Question: Using C sharp, winforms, visual studio 2010, .NET 4 and devexpress API.
Hi guys I've recently attempted making a report using the devexpress xtreport control.
It works fine and looks great, only problem is I need it to update during runtime.
The problem I have is when my controls are updated I need them to pass the values to my report, So far this Isn't working nor is my xtrachart on the report, nothing updates.
I'm wandering what I should call to update the entire report if there is such a method.
Reason I'm using text box values to put into the report is due to the display of the report never changing and the fact I'm using small amounts of data that gets processed within my winforms application.
Heres some code:
'''
public partial class XtraReport1 : DevExpress.XtraReports.UI.XtraReport
{
DataTable chartTable3 = new DataTable("Table1");
DataTable chartTable4 = new DataTable("Table2");
DataTable chartTable5 = new DataTable("Table3");
DataTable chartTable6 = new DataTable("Table4");
public DevExpress.XtraReports.UI.XRChart xrChart1;
public XtraReport1()
{
InitializeComponent();
}
public void branchname(string bname)
{
branch.Text = bname;
}
public void names(string pg1k, string pg2k, string pg3k, string pg4k)
{
Pg1.Text = pg1k;
Pg2.Text = pg2k;
Pg3.Text = pg3k;
Pg4.Text = pg4k;
}
public void TotalSalesk(string totS)
{
Sales.Text = totS;
}
public void TotalQtyk(string totQ)
{
Qty.Text = totQ;
}
public void SelectedSales(string pg1S, string pg2S, string pg3S, string pg4S)
{
//xrLabel1.Text = label1;
Pg1Sales.Text = pg1S;
Pg2Sales.Text = pg2S;
Pg3Sales.Text = pg3S;
Pg4Sales.Text = pg4S;
}
public void SelectedQty(string pg1Q, string pg2Q, string pg3Q, string pg4Q)
{
Pg1Qty.Text = pg1Q;
Pg2Qty.Text = pg2Q;
Pg3Qty.Text = pg3Q;
Pg4Qty.Text = pg4Q;
}
public void PgGrpPercent(string pg1P, string pg2P, string pg3P, string pg4P)
{
Pg1Perc.Text = pg1P;
Pg2Perc.Text = pg2P;
Pg3perc.Text = pg3P;
Pg4perc.Text = pg4P;
}
public void PgTop50(string pg1t5, string pg2t5, string pg3t5, string pg4t5)
{
Pg1T50.Text = pg1t5;
Pg2T50.Text = pg2t5;
Pg3T50.Text = pg3t5;
Pg4T50.Text = pg4t5;
}
public void PgTop100(string pg1t1, string pg2t1, string pg3t1, string pg4t1)
{
Pg1T100.Text = pg1t1;
Pg2T100.Text = pg2t1;
Pg3T100.Text = pg3t1;
Pg4T100.Text = pg4t1;
}
public void PgTop200(string pg1t2, string pg2t2, string pg3t2, string pg4t2)
{
Pg1T200.Text = pg1t2;
Pg2T200.Text = pg2t2;
Pg3T200.Text = pg3t2;
Pg4T200.Text = pg4t2;
}
public void PgOver(string pg1tO, string pg2tO, string pg3tO, string pg4tO)
{
Pg1Over.Text = pg1tO;
Pg2over.Text = pg2tO;
Pg3over.Text = pg3tO;
Pg4over.Text = pg4tO;
}
public void CheckClear(bool checkme)
{
if (checkme == true)
{
//DevExpress.XtraReports.UI.XRChart xrChart1;
chartTable3.Clear();
chartTable3.Columns.Clear();
chartTable4.Clear();
chartTable4.Columns.Clear();
chartTable5.Clear();
chartTable5.Columns.Clear();
chartTable6.Clear();
chartTable6.Columns.Clear();
}
}
public void myChartSeries1(double top, double tmid, double bmid, double bottom, string pgName, bool table)
{
//xrChart1.Series.Clear();
// Add two columns to the table.
chartTable3.Columns.Add("Names", typeof(string));
chartTable3.Columns.Add("Value", typeof(Int32));
chartTable3.Rows.Add("Below 50", top);
chartTable3.Rows.Add("Between 50-100", tmid);
chartTable3.Rows.Add("Between 100-200", bmid);
chartTable3.Rows.Add("Greater than 200", bottom);
Series series3 = new Series(pgName, ViewType.Bar);
//.Series.Add(series1);
series3.DataSource = chartTable3;
series3.ArgumentScaleType = ScaleType.Qualitative;
series3.ArgumentDataMember = "Names"; //error here
series3.ValueScaleType = ScaleType.Numerical;
series3.ValueDataMembers.AddRange(new string[] { "Value" });
//series1.Label.PointOptions.PointView = PointView.ArgumentAndValues;
series3.LegendPointOptions.PointView = PointView.ArgumentAndValues;
series3.LegendPointOptions.ValueNumericOptions.Format = NumericFormat.Percent;
series3.LegendPointOptions.ValueNumericOptions.Precision = 0;
xrChart1.Series.Add(series3);
xrChart1.Legend.Visible = true;
}
public void myChartSeries2(double top, double tmid, double bmid, double bottom, string pgName, bool table)
{
// Add two columns to the table.
chartTable4.Columns.Add("Names", typeof(string));
chartTable4.Columns.Add("Value", typeof(Int32));
chartTable4.Rows.Add("Below 50", top);
chartTable4.Rows.Add("Between 50-100", tmid);
chartTable4.Rows.Add("Between 100-200", bmid);
chartTable4.Rows.Add("Greater than 200", bottom);
Series series4 = new Series(pgName, ViewType.Bar);
//.Series.Add(series1);
series4.DataSource = chartTable4;
series4.ArgumentScaleType = ScaleType.Qualitative;
series4.ArgumentDataMember = "Names";
series4.ValueScaleType = ScaleType.Numerical;
series4.ValueDataMembers.AddRange(new string[] { "Value" });
//series1.Label.PointOptions.PointView = PointView.ArgumentAndValues;
series4.LegendPointOptions.PointView = PointView.ArgumentAndValues;
series4.LegendPointOptions.ValueNumericOptions.Format = NumericFormat.Percent;
series4.LegendPointOptions.ValueNumericOptions.Precision = 0;
xrChart1.Series.Add(series4);
xrChart1.Legend.Visible = true;
}
public void myChartSeries3(double top, double tmid, double bmid, double bottom, string pgName, bool table)
{
// Add two columns to the table.
chartTable5.Columns.Add("Names", typeof(string));
chartTable5.Columns.Add("Value", typeof(Int32));
chartTable5.Rows.Add("Below 50", top);
chartTable5.Rows.Add("Between 50-100", tmid);
chartTable5.Rows.Add("Between 100-200", bmid);
chartTable5.Rows.Add("Greater than 200", bottom);
Series series5 = new Series(pgName, ViewType.Bar);
//.Series.Add(series1);
series5.DataSource = chartTable5;
series5.ArgumentScaleType = ScaleType.Qualitative;
series5.ArgumentDataMember = "Names";
series5.ValueScaleType = ScaleType.Numerical;
series5.ValueDataMembers.AddRange(new string[] { "Value" });
//series1.Label.PointOptions.PointView = PointView.ArgumentAndValues;
series5.LegendPointOptions.PointView = PointView.ArgumentAndValues;
series5.LegendPointOptions.ValueNumericOptions.Format = NumericFormat.Percent;
series5.LegendPointOptions.ValueNumericOptions.Precision = 0;
xrChart1.Series.Add(series5);
xrChart1.Legend.Visible = true;
}
public void myChartSeries4(double top, double tmid, double bmid, double bottom, string pgName, bool table)
{
// Add two columns to the table.
chartTable6.Columns.Add("Names", typeof(string));
chartTable6.Columns.Add("Value", typeof(Int32));
chartTable6.Rows.Add("Below 50", top);
chartTable6.Rows.Add("Between 50-100", tmid);
chartTable6.Rows.Add("Between 100-200", bmid);
chartTable6.Rows.Add("Greater than 200", bottom);
Series series6 = new Series(pgName, ViewType.Bar);
//.Series.Add(series1);
series6.DataSource = chartTable6;
series6.ArgumentScaleType = ScaleType.Qualitative;
series6.ArgumentDataMember = "Names";
series6.ValueScaleType = ScaleType.Numerical;
series6.ValueDataMembers.AddRange(new string[] { "Value" });
//series1.Label.PointOptions.PointView = PointView.ArgumentAndValues;
series6.LegendPointOptions.PointView = PointView.ArgumentAndValues;
series6.LegendPointOptions.ValueNumericOptions.Format = NumericFormat.Percent;
series6.LegendPointOptions.ValueNumericOptions.Precision = 0;
xrChart1.Series.Add(series6);
xrChart1.Legend.Visible = true;
}
}
'''
I realise this code needs a lot of clear up work since it could be made a lot neater and shorter, but this is temporary to test out if I can get a the report to work.
Also please forgive the methods and variables with bad names, these are mapped on my design for my reference and will too be changed when this is completed and I can come up with some good names.
Many thanks.
copy of my report

@reniuz
'''
namespace RepSalesNetAnalysis
{
public partial class MyPrintPreviewForm : DevExpress.XtraEditors.XtraForm
{
public MyPrintPreviewForm()
{
InitializeComponent();
}
XtraReport1 report = new XtraReport1();
private void MyPrintPreviewForm_Load(object sender, EventArgs e)
{
printControl1.PrintingSystem = report.PrintingSystem;
//creating document
report.CreateDocument();
}
public void addSeries1(double top, double tmid, double bmid, double bottom, string pgName, bool table1)
{
//calling your method in report
report.myChartSeries1(top, tmid, bmid, bottom, pgName, table1);
//recreate document
//report.CreateDocument();
}
public void addSeries2(double top, double tmid, double bmid, double bottom, string pgName, bool table2)
{
//calling your method in report
report.myChartSeries2(top, tmid, bmid, bottom, pgName, table2);
//recreate document
//report.CreateDocument();
}
public void addSeries3(double top, double tmid, double bmid, double bottom, string pgName, bool table3)
{
//calling your method in report
report.myChartSeries3(top, tmid, bmid, bottom, pgName, table3);
//recreate document
//report.CreateDocument();
}
public void addSeries4(double top, double tmid, double bmid, double bottom, string pgName, bool table4)
{
//calling your method in report
report.myChartSeries4(top, tmid, bmid, bottom, pgName, table4);
//recreate document
//report.CreateDocument();
}
public void addBranchName(string BranchName)
{
report.branchname(BranchName);
}
public void addNames(string pg1k, string pg2k, string pg3k, string pg4k)
{
report.names(pg1k, pg2k, pg3k, pg4k);
}
public void addTotalSalesk(string totS)
{
report.TotalSalesk(totS);
}
public void addTotalQtyk(string totQ)
{
report.TotalQtyk(totQ);
}
public void addSelectedSales(string pg1S, string pg2S, string pg3S, string pg4S)
{
report.SelectedSales(pg1S, pg2S, pg3S, pg4S);
}
public void addSelectedQty(string pg1Q, string pg2Q, string pg3Q, string pg4Q)
{
report.SelectedQty(pg1Q, pg2Q, pg3Q, pg4Q);
}
public void addPgGrpPercent(string pg1P, string pg2P, string pg3P, string pg4P)
{
report.PgGrpPercent(pg1P, pg2P, pg3P, pg4P);
}
public void addPgTop50(string pg1t5, string pg2t5, string pg3t5, string pg4t5)
{
report.PgTop50(pg1t5, pg2t5, pg3t5, pg4t5);
}
public void addPgTop100(string pg1t1, string pg2t1, string pg3t1, string pg4t1)
{
report.PgTop100(pg1t1, pg2t1, pg3t1, pg4t1);
}
public void addpgTop200(string pg1t2, string pg2t2, string pg3t2, string pg4t2)
{
report.PgTop200(pg1t2, pg2t2, pg3t2, pg4t2);
}
public void addPgOver(string pg1tO, string pg2tO, string pg3tO, string pg4tO)
{
report.PgOver(pg1tO, pg2tO, pg3tO, pg4tO,);
}
}
}
'''
where should i put the create document??
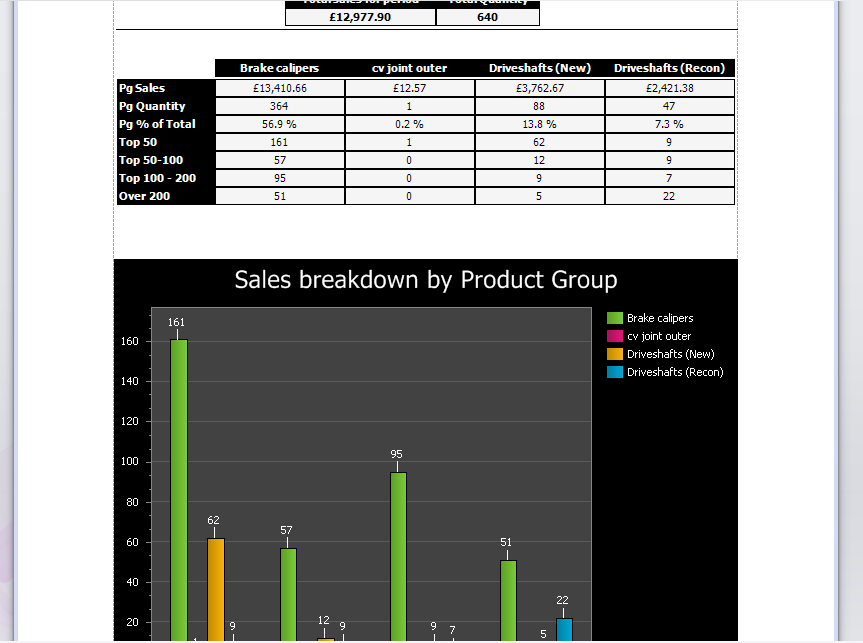
Answer: Code to update report:
'''
//XtraReport1 is your report
XtraReport1 report = new XtraReport1();
//Open print preview form
report.ShowPreview();
//Update your report content
report.myChartSeries2(1,2,3,4,DateTime.Now.ToShortTimeString());
//Recreate/update document in print preview
report.CreateDocument();
'''
For more details and notes about CreateDocument() method visit <URL>